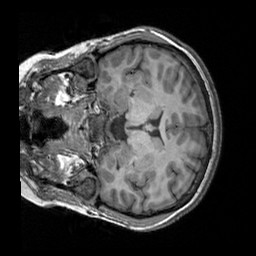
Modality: T1w
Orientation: coronal
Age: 25
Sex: female
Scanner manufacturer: siemens
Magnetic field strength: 3 T
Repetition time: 2.3 s
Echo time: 0.00303 s